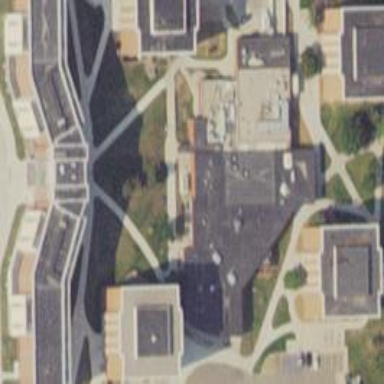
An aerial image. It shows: View of university building.